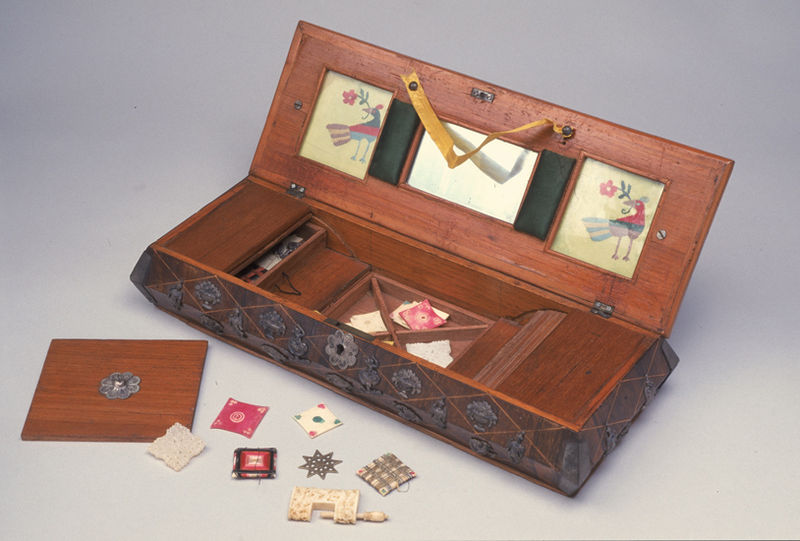
Titel: Sewing Box (Almohadilla)
Standort: Amherst (Massachusetts, USA)
Institution: Mead Art Museum, Amherst College
Schlagwörter: blue, feathers, red, white, gray, green, old, yellow, flowers, mirror, patterns, picture, pink, sewing, brown, wooden, wood, flower, silver, metal, ribbon, paper, fabric, band, bird, peacock, birds, cross, paintings, photo, small, leaves, music, antique, rectangle, square, sections, box, cloth, chest, drawers, blume, vogel, beak, holz, strap, open, star, photograph, stars, hinges, tool, collection, rectangular, image, key, keyhole, lock, jewelry, game, clasp, thread, metall, henkel, muster, faden, cherry, case, red flower, craft, stamps, drawer, lid, badges, decorated, hinge, compartments, compartment, stickers, wooden box, fach, schatulle, bird\, scrab, kiste, latch, old box, brown box, wood box, koffer, nähkästchen, nähkiste, nähen, comparments, items, clamp, hinged, deposits